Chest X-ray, AP view. Patient: 29 years old, sex F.
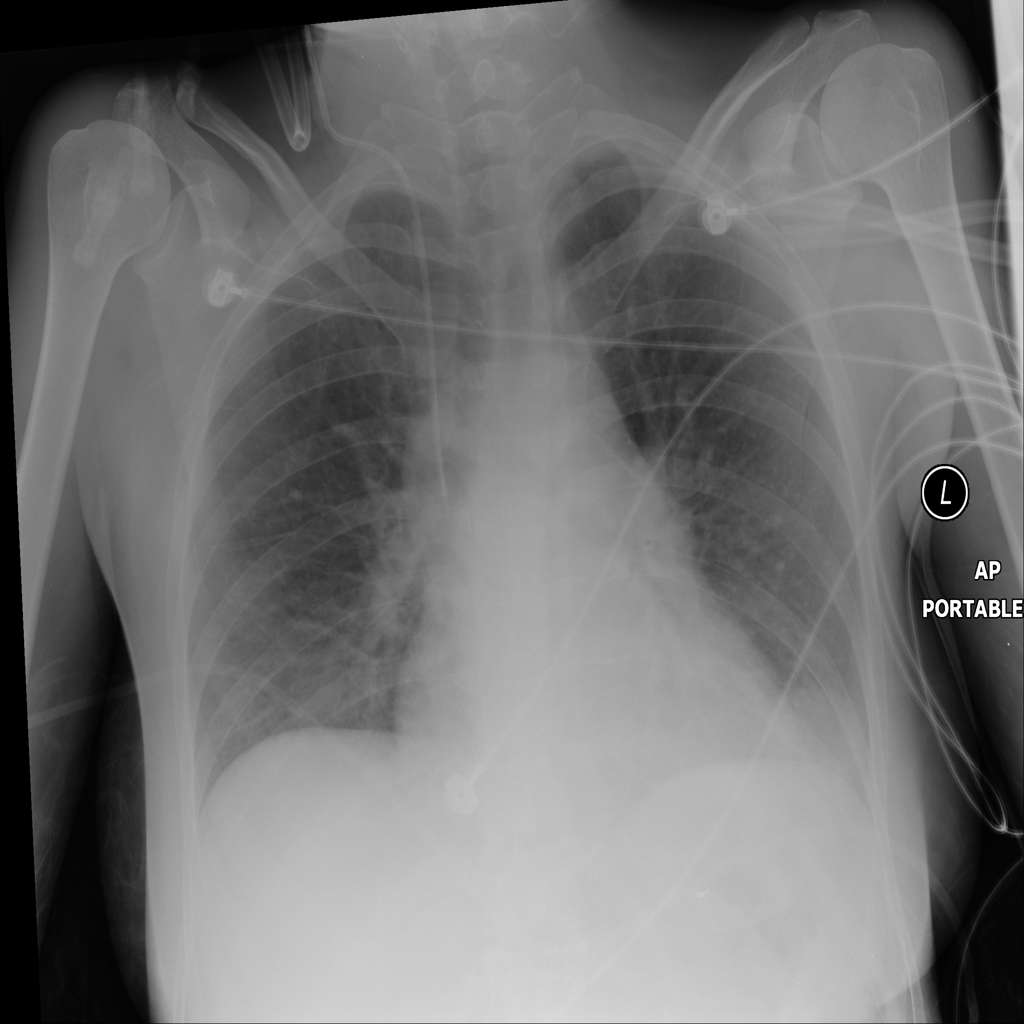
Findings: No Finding